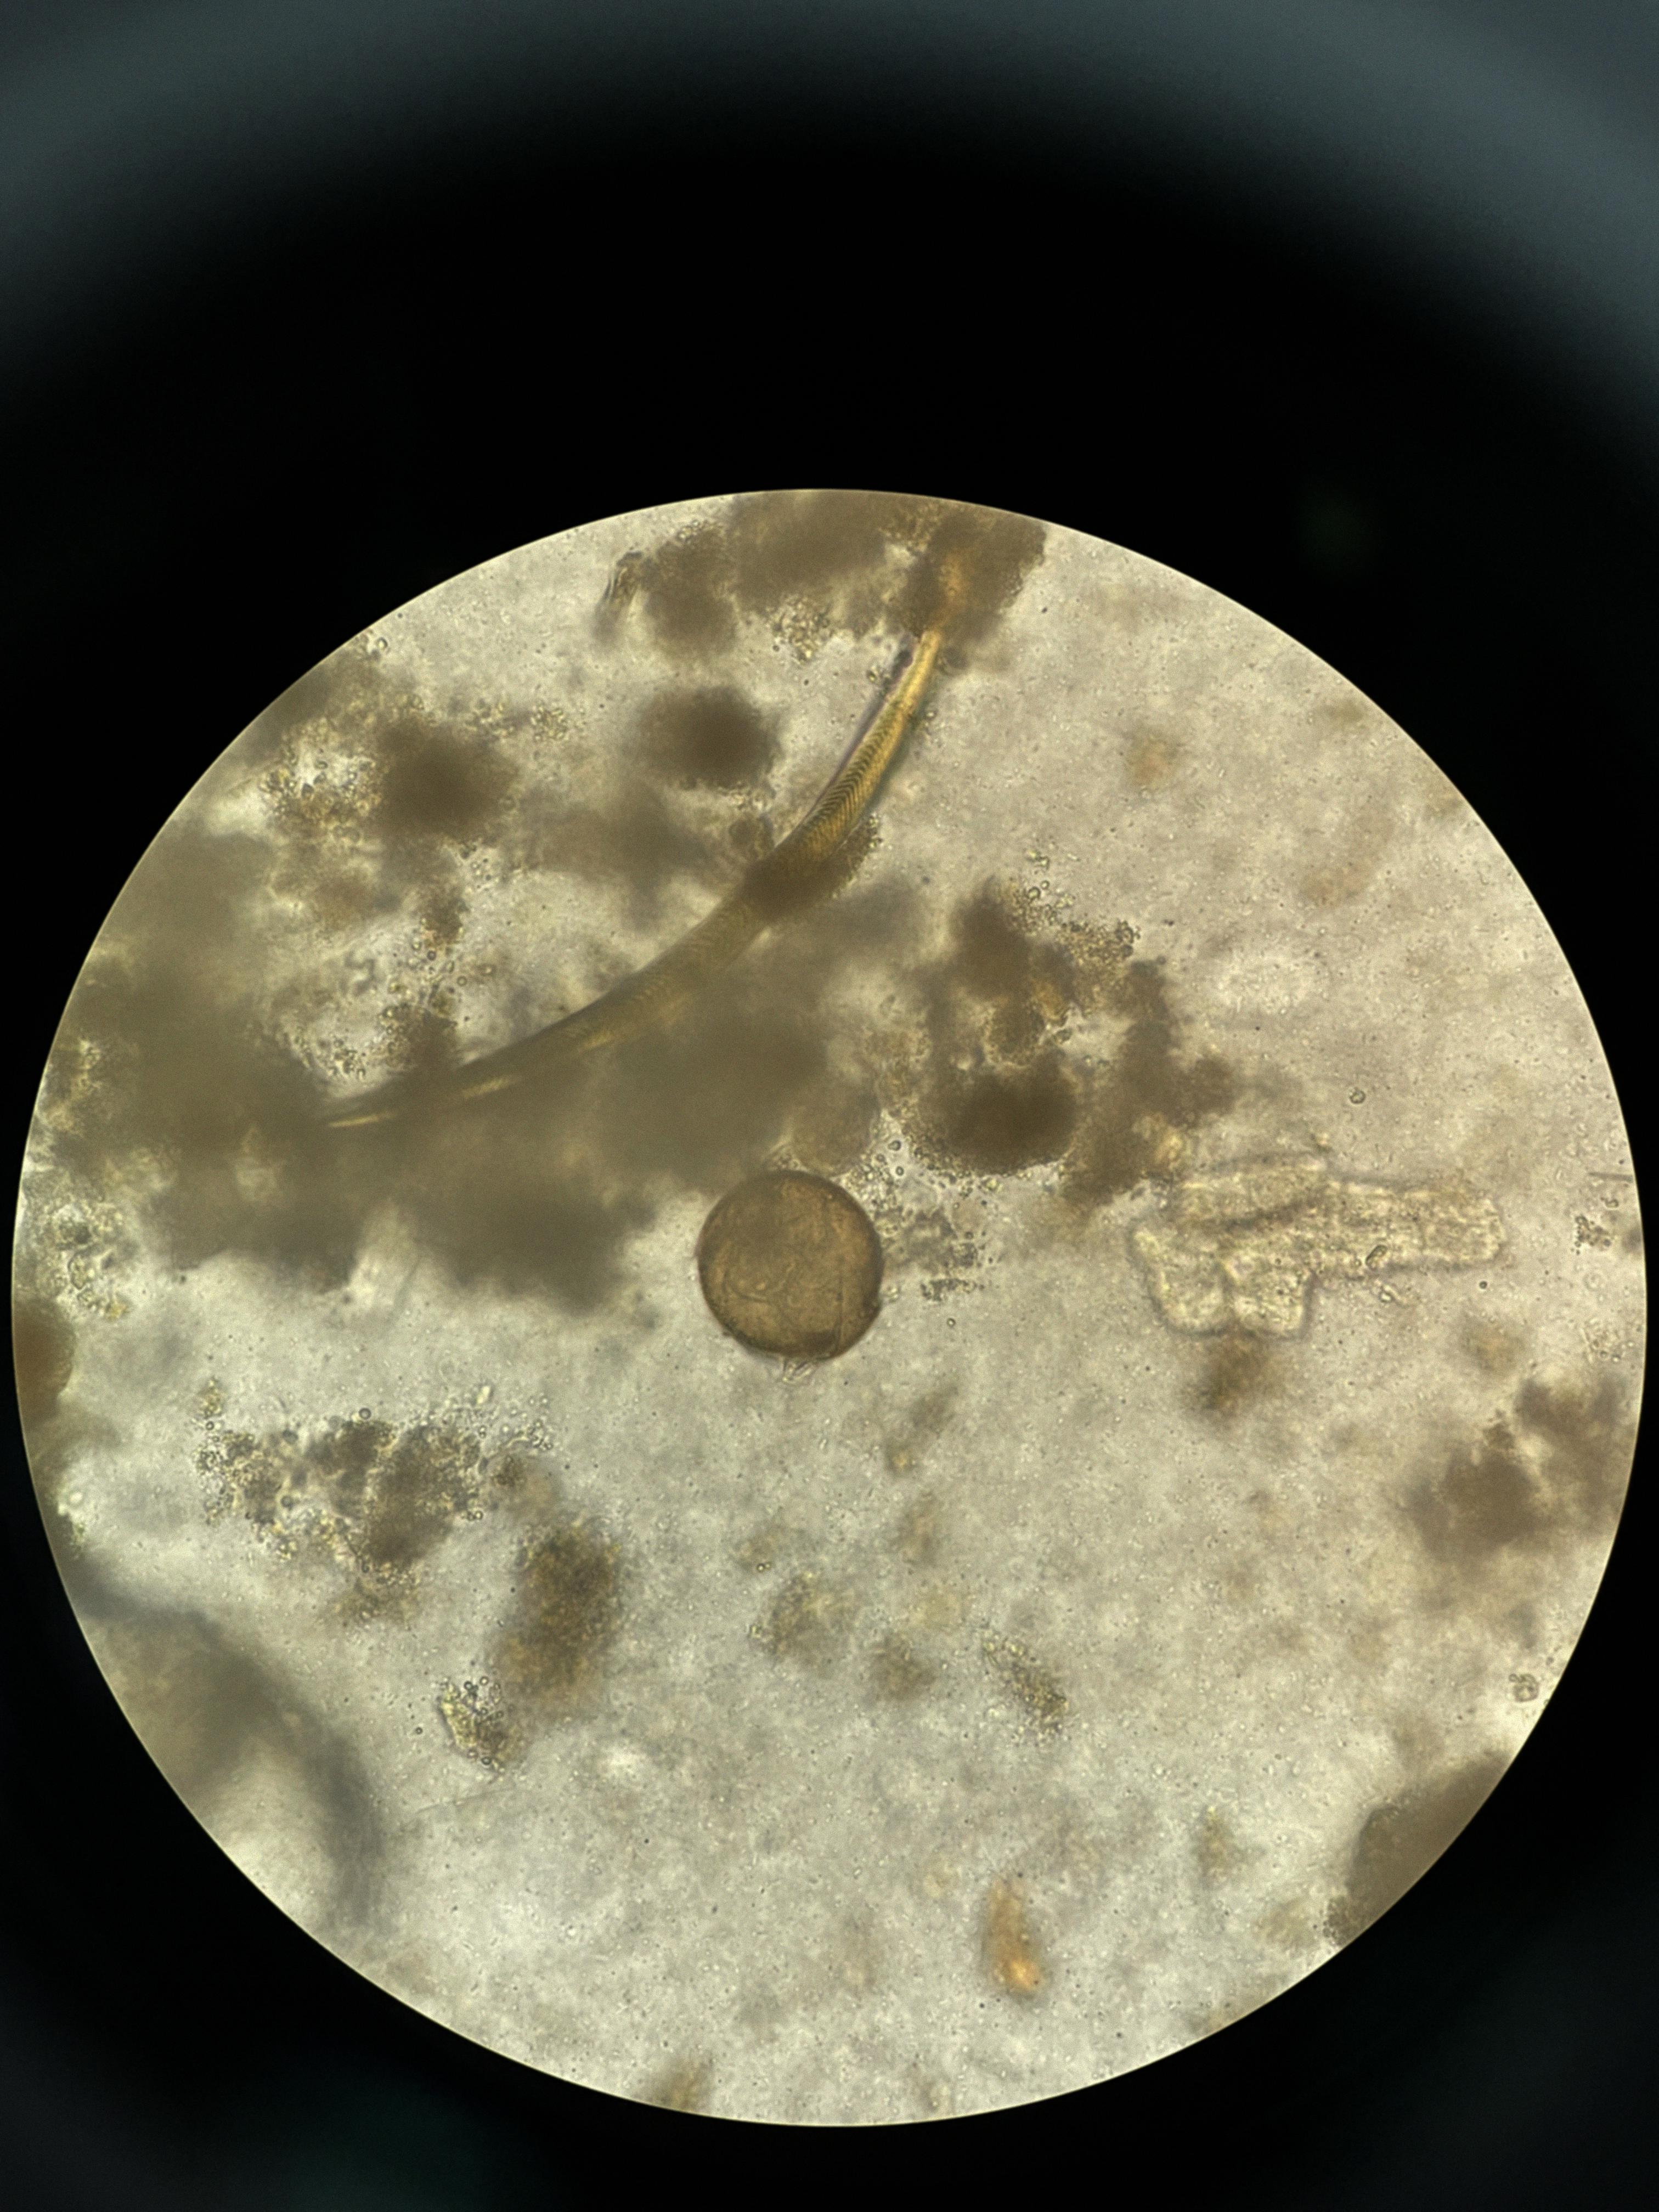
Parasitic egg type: Hymenolepis diminuta